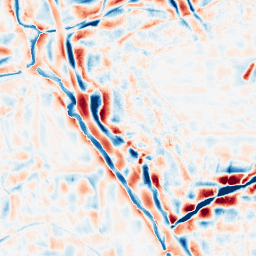
Category: wavelet
Decomposition family: wavelet_dwt
Decomposition parameters: wavelet: coif2
level: 4
Upsampling method: bicubic_16x
Upsampling parameters: scale: 16
Upsampling scale: 16